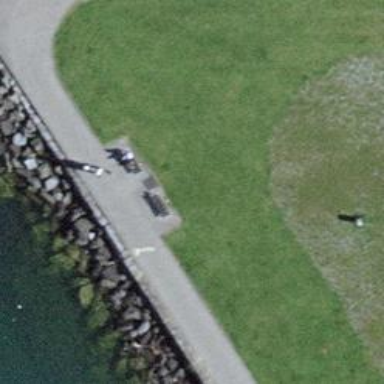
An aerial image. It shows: Bench for seating.